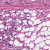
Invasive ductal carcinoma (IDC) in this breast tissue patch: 1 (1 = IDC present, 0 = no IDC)